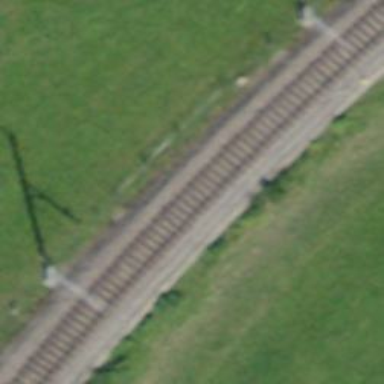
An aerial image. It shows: Single railway track with electrified contact line.